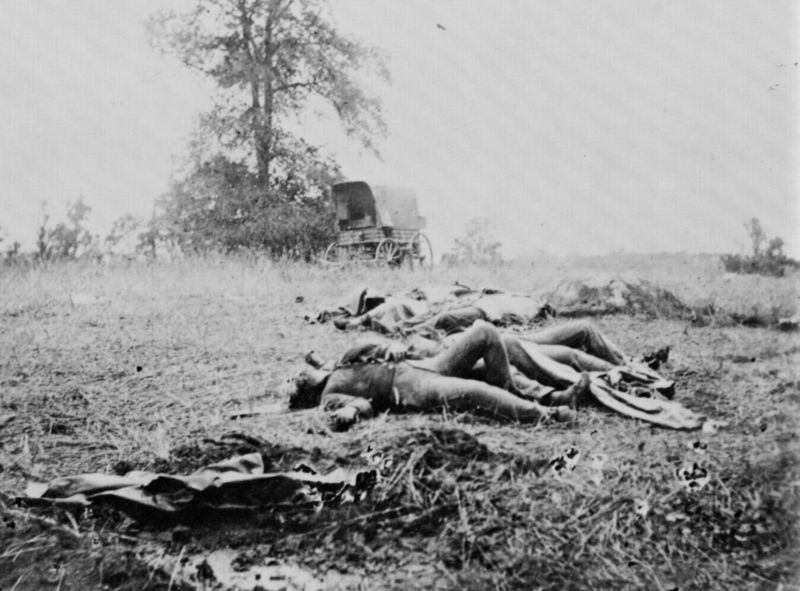
Titel: Männer der 1. Minnesota
Künstler: Mathew B. Brady
Schlagwörter: baum, himmel, mann, weiß, menschen, frau, grau, männer, rücken, schwarz, gras, tuch, wiese, hose, jacke, kleidung, mensch, mord, tod, tot, erde, feld, strauch, busch, sträucher, mantel, decke, räder, liegen, schlafen, schlafende, rast, amerika, kutsche, wagen, krieg, schlacht, zerstörung, soldaten, knie, foto, fotografie, schwarzweiss, raub, waffen, überfall, leichen, tote, mäntel, photo, kaputt, helme, erschossen, massaker, müde, planwagen, opfer, usa, kreig, gewehre, erschöpft, gefallen, schlachtfeld, fuhrwerk, schue, indianer, müll, bürgerkrieg, prärie, plane, cowboy, wilder westen, pritsche, ruh, weites land, erschosen